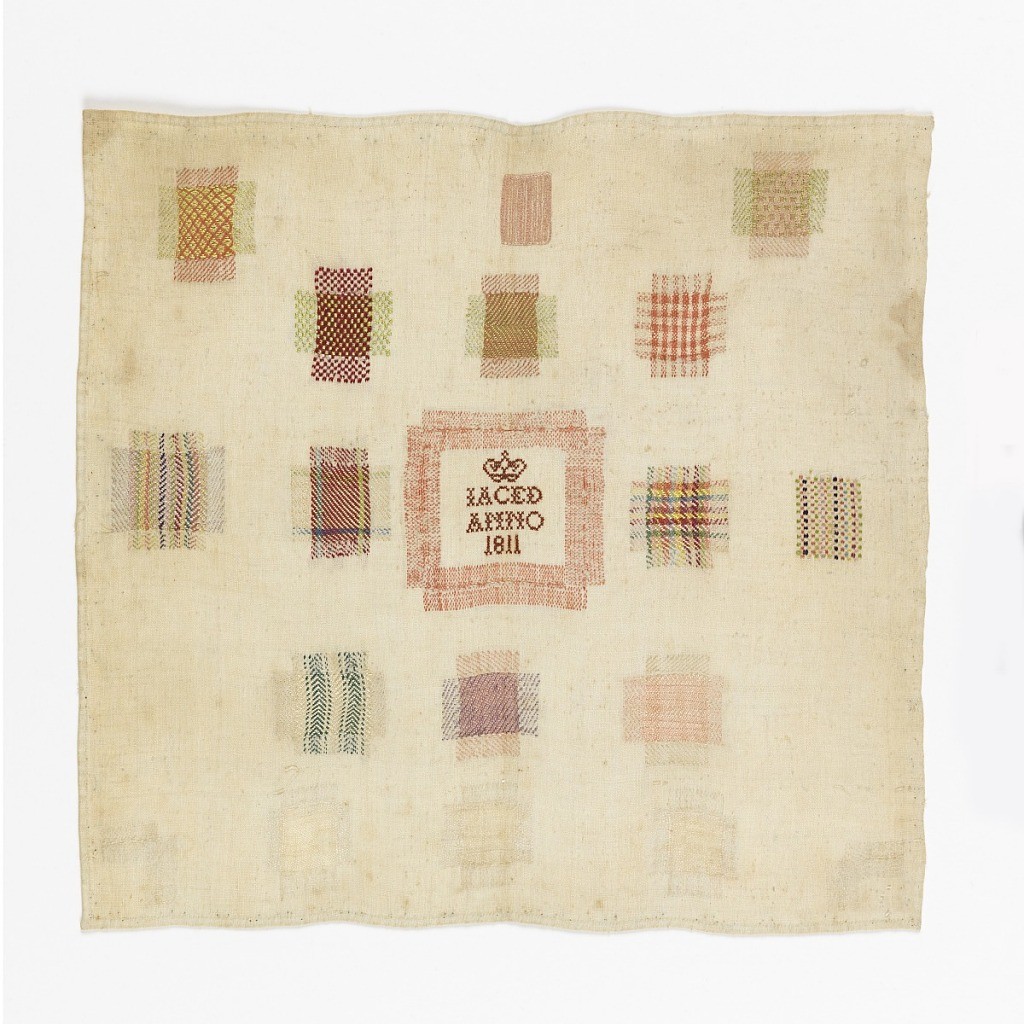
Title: Darning sampler
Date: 1811
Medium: silk embroidery on cotton foundation Technique: embroidered in running stitch (pattern darning) on plain weave foundation
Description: Fourteen darning crosses, inset patch in middle with crowned monogram, two inset corners and two decorative embroidered squares.